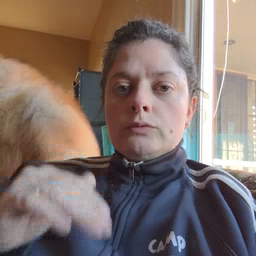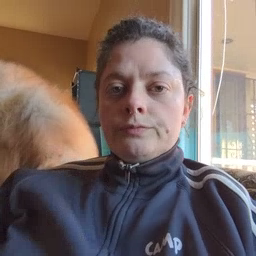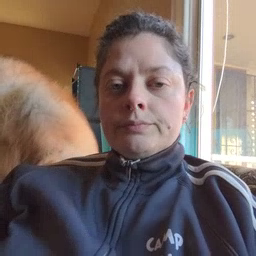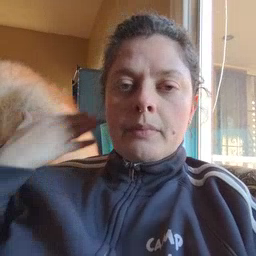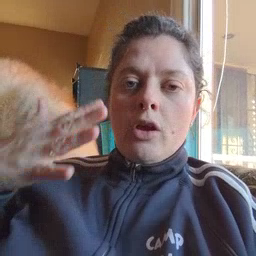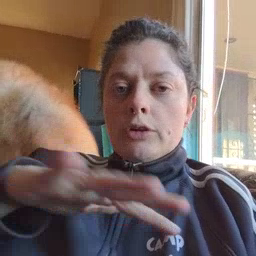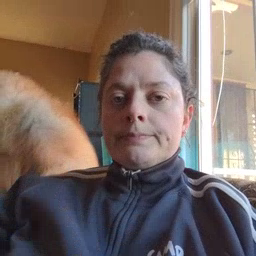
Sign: backyard